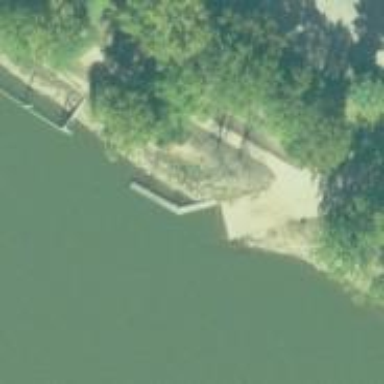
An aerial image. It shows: Man-made pier.